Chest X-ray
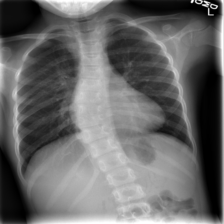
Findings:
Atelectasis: negative
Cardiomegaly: negative
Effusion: negative
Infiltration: negative
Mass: negative
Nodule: negative
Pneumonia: negative
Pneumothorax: negative
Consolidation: negative
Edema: negative
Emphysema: negative
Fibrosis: negative
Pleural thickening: negative
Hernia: negative